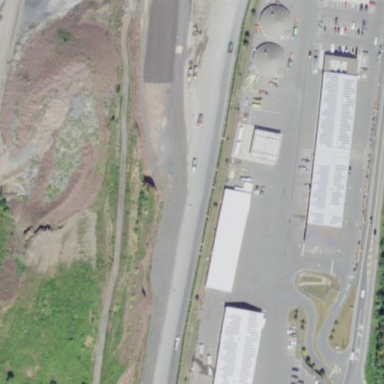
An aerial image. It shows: Recycling center.